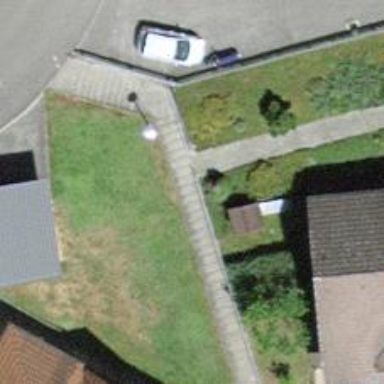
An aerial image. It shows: Set of steps on the road.